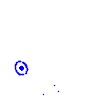
Particle: pion